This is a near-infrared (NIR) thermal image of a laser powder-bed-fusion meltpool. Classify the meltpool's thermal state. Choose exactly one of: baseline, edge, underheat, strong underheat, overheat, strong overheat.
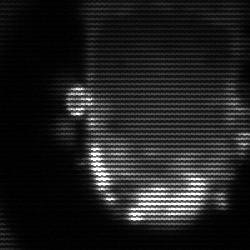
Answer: baseline